Question: I have this strange issue. Xcode target does not find my 3rd party mac developer certificates.
I can still build, run, submit apps, but Apple sends me emails to fix the issue (no certificate) in the next release.
This is what I tried so far:
- - - -
Am I missing anything? I Recently got a new Macbook, so I'm running it on Lion and my data is transferred from SL, Xcode 4.1 and Xcode 4.2 behaves the same way.
Target: No profiles currently match (only my iPhone certificates show up) (I just copied the name from the project to make the submission process happy)

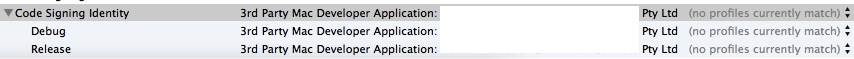
Answer: I found the solution. I don't know what happened with the 3rd Party Mac Developer Application profile, it used to be good but it looks not anymore.
I had to generate a new Mac Provisioning Profile:
1. Goto: https://developer.apple.com/certificates/
2. Click "Provisioning Profiles"
3. Click "Create Profile"
4. Kind:Production Provisioning Profile etc.
5. Download and install (Double Click)
6. Your new provisioning profile will show up in Xcode/Organizer/Provisioning Profiles and should be auto-selected.